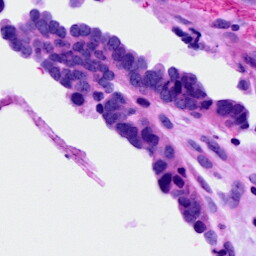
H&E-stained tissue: Ovarian